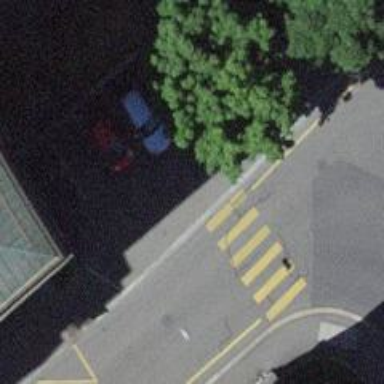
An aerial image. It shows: Asphalt footway with uncontrolled zebra crossing.